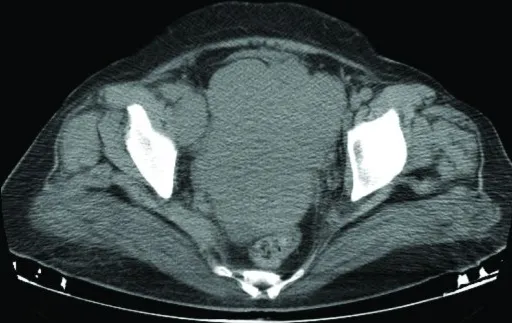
Abdominopelvic CT. . A soft tissue mass in the pelvic cavity with right external iliac and para-aortic lymphadenopathy.
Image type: radiology (ct)